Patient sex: M
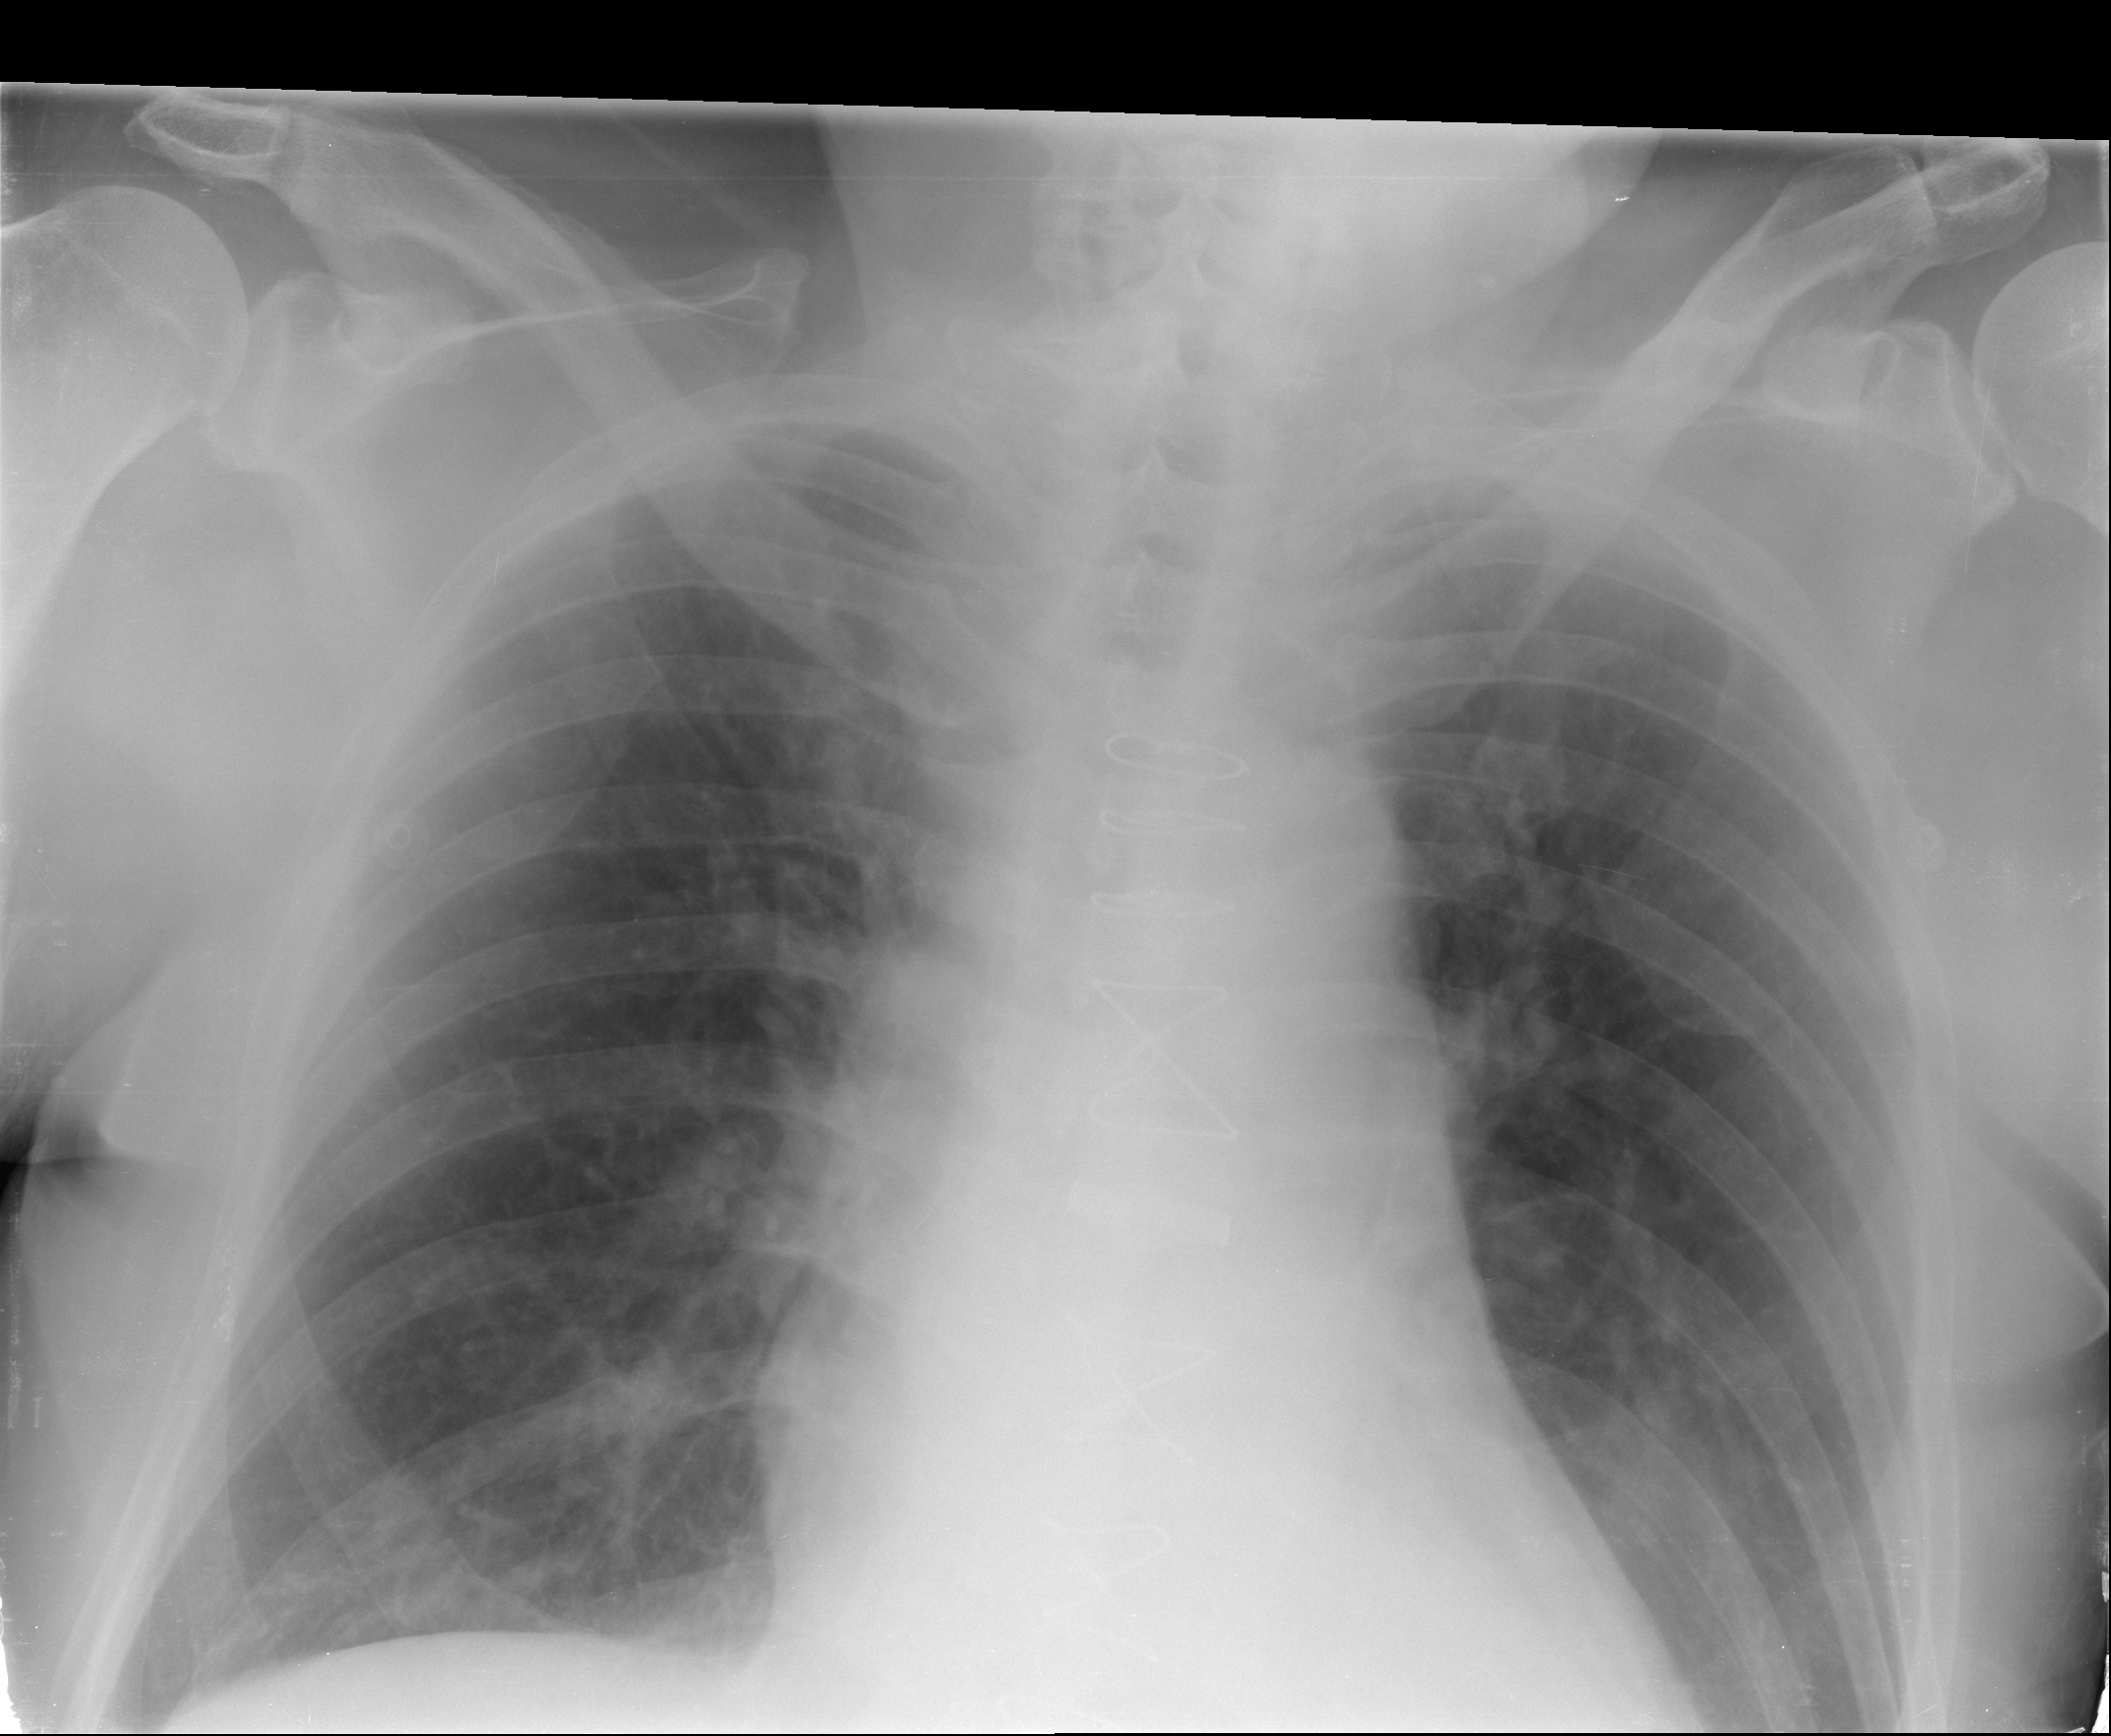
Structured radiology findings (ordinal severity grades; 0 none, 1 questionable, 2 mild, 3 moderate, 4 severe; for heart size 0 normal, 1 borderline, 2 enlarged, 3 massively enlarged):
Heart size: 0
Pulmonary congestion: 0
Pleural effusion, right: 0
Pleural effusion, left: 0
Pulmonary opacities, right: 0
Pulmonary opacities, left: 0
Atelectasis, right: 1
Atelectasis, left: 0